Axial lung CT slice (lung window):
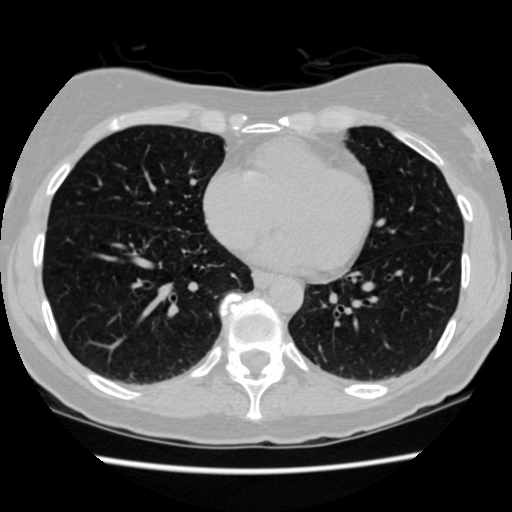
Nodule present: no